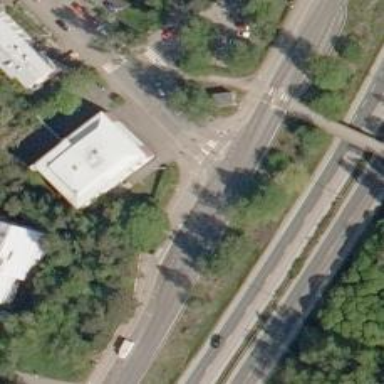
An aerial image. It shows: Uncontrolled road crossing with pedestrian island.